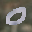
Label: 0